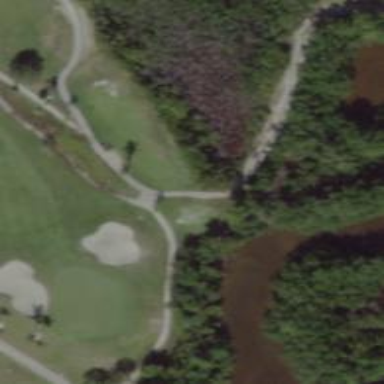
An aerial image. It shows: Path for golf carts.